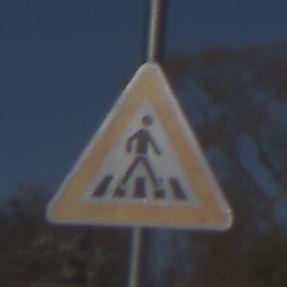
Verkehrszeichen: FussgaengerueberwegLinks
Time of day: MorningAfternoon
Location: Outdoor (Nature)
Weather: PartlyCloudy
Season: Winter
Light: Natural